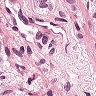
Metastatic tissue present: yes